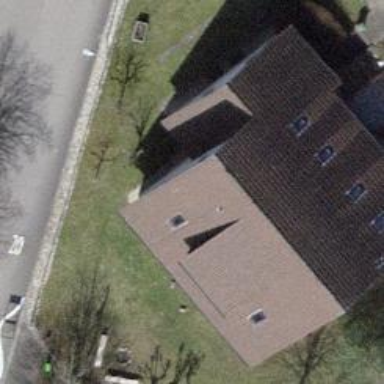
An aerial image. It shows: Detached building.